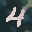
Label: 4